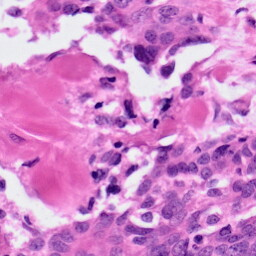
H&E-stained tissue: Ovarian